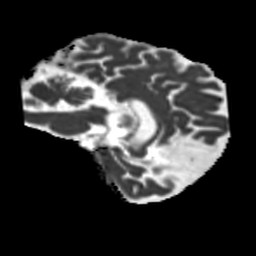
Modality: MD
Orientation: sagittal
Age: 54
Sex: male
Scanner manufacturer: siemens
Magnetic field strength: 3 T
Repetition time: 5.25 s
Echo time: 0.08 s